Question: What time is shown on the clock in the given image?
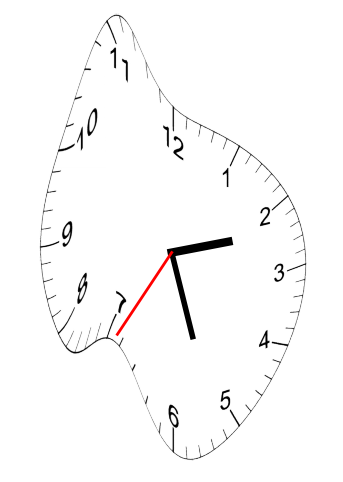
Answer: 02:26:35